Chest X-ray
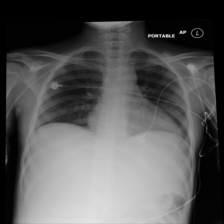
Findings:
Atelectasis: negative
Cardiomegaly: negative
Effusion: negative
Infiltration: negative
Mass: negative
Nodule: negative
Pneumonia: negative
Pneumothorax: negative
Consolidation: negative
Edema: negative
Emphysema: negative
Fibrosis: negative
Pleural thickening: negative
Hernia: negative